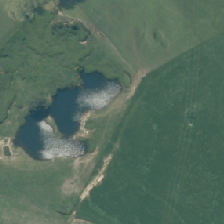
Land cover: lake_pond